Field crop: tomato
Growth stage: 1
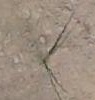
Species: cyperus